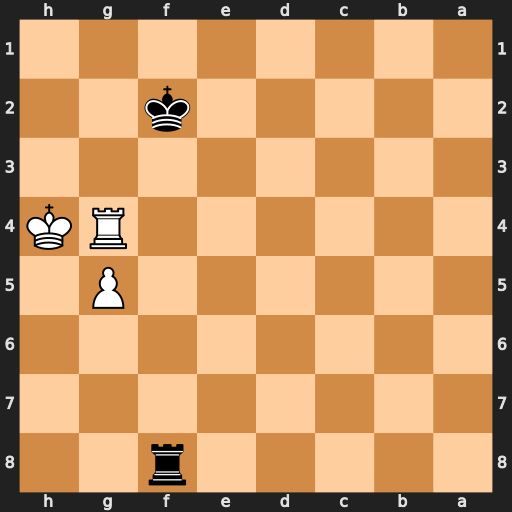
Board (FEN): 5r2/8/8/6P1/6RK/8/5k2/8
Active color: b
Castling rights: -
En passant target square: -
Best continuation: Rh8#